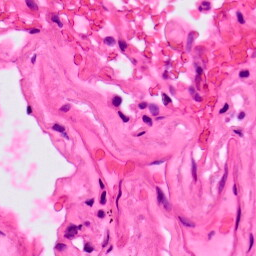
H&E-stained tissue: Lung